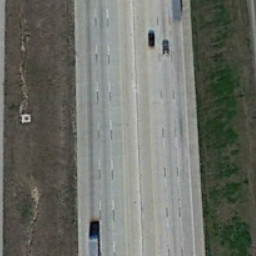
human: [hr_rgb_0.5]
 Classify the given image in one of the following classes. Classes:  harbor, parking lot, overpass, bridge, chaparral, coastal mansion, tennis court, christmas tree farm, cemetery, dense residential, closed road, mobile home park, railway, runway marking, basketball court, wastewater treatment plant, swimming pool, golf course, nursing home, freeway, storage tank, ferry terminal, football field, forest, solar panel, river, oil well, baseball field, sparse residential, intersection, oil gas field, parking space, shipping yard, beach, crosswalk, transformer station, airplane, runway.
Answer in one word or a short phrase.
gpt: freeway